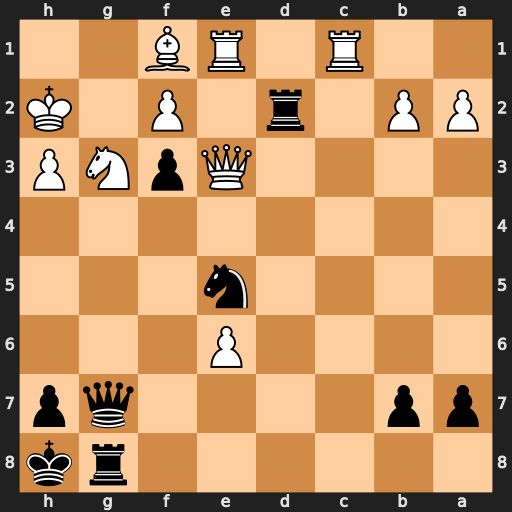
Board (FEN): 6rk/pp4qp/4P3/4n3/8/4QpNP/PP1r1P1K/2R1RB2
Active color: b
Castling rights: -
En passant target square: -
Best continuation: Qxg3+ Kh1 Qg1#